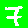
Digit: 7